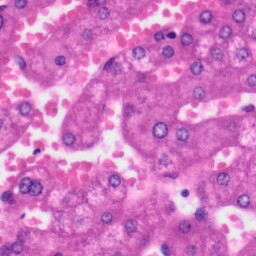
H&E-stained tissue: Liver